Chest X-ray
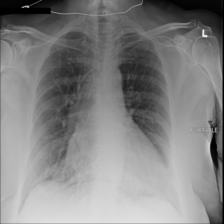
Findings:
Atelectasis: negative
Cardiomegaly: negative
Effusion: negative
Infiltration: positive
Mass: negative
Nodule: negative
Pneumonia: negative
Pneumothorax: negative
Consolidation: negative
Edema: negative
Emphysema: negative
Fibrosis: negative
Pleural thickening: negative
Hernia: negative